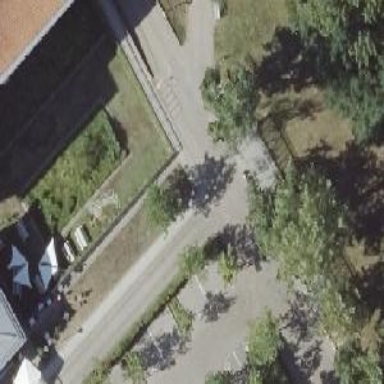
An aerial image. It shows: Service road with sett surface on the right sidewalk.